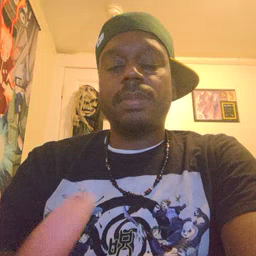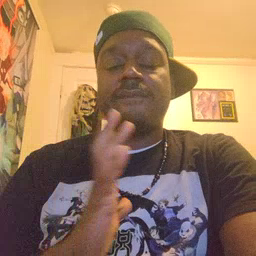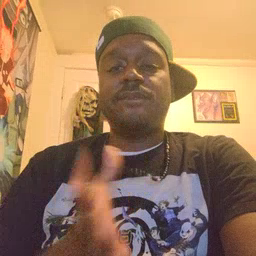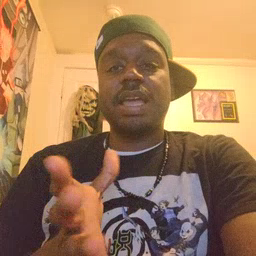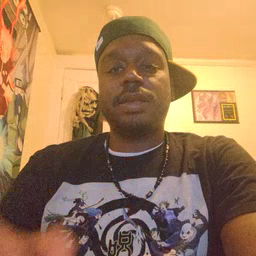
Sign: fine